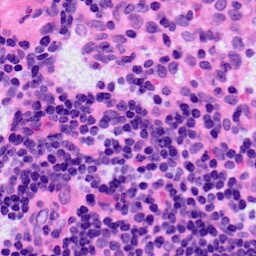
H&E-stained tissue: LymphNode